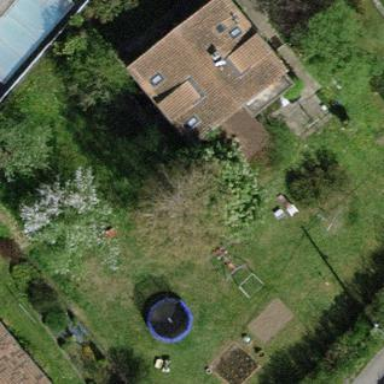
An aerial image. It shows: Garden surrounded by fence.